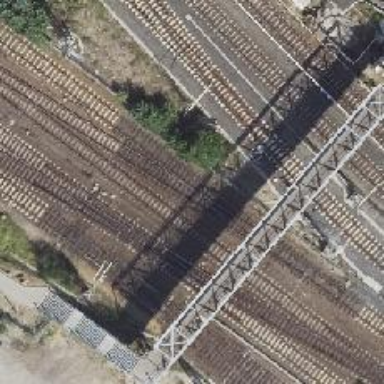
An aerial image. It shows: Railway track with electrified contact lines. This is siding track.